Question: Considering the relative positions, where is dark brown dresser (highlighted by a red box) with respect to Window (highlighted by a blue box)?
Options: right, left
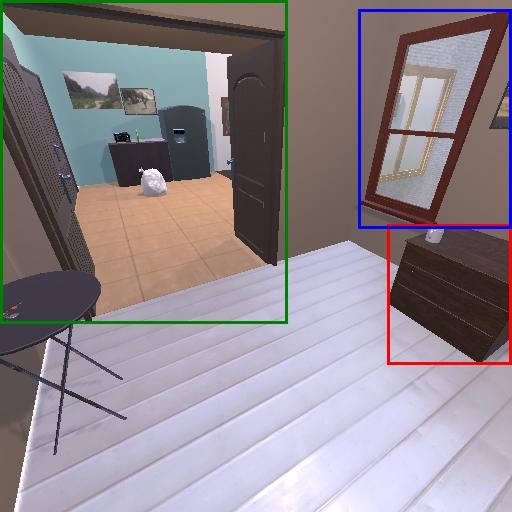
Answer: right